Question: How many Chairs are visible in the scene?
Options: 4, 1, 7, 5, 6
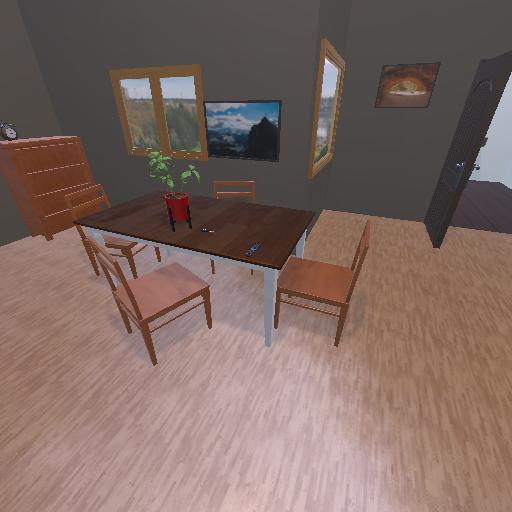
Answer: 4